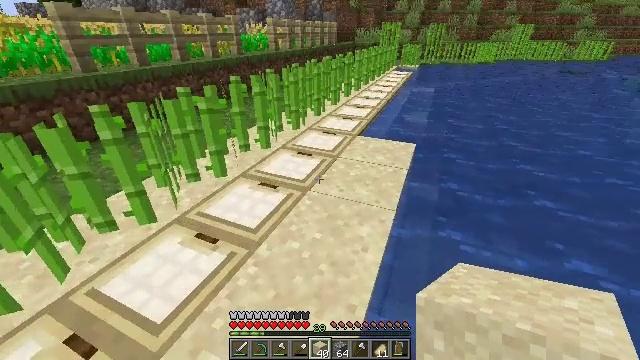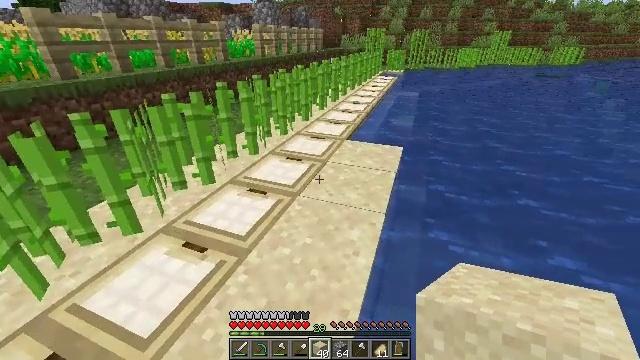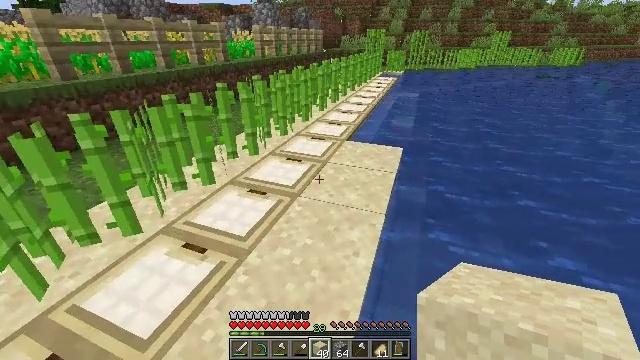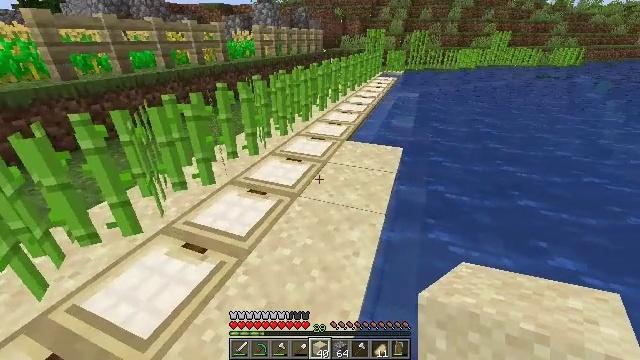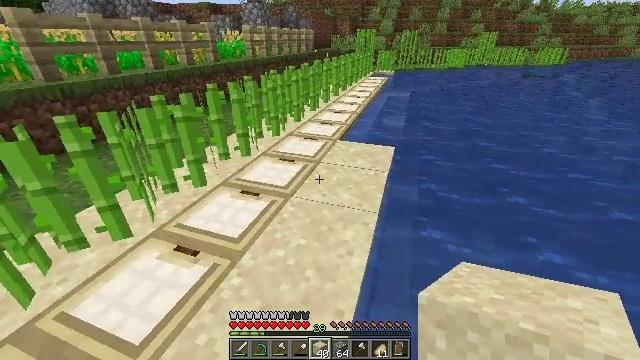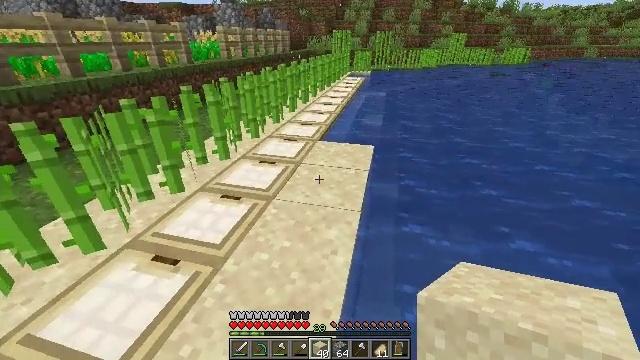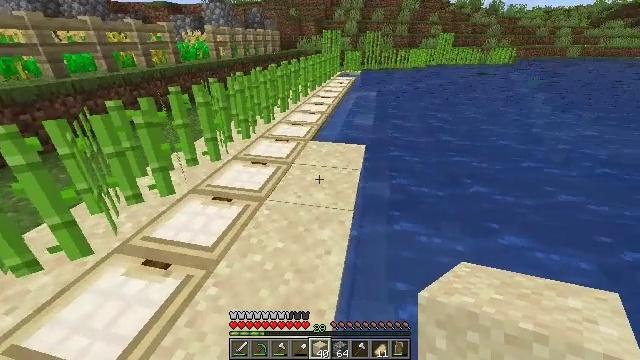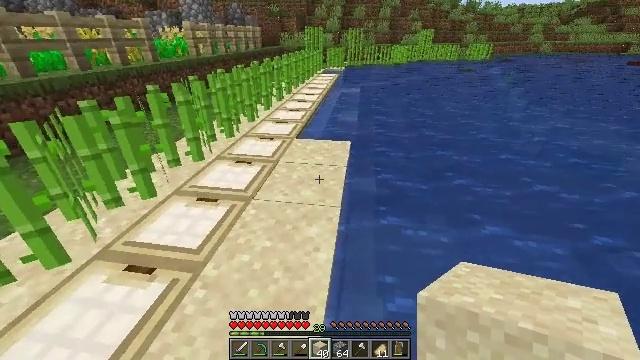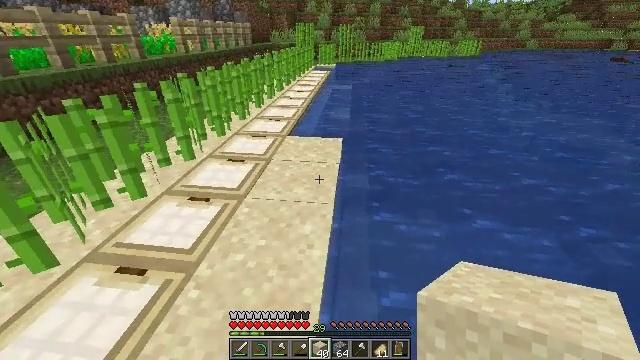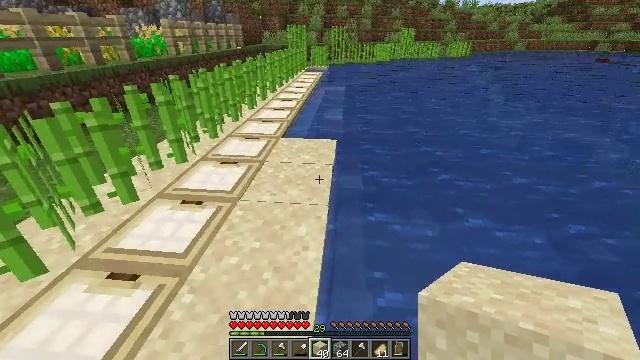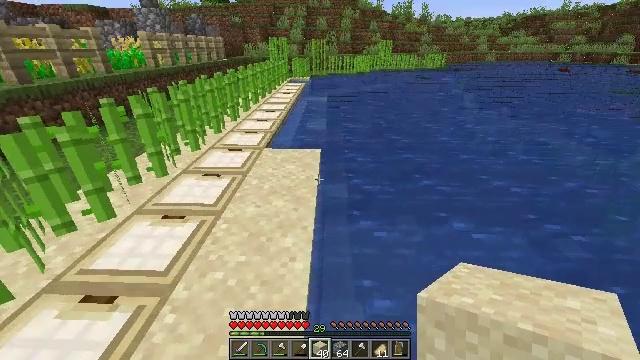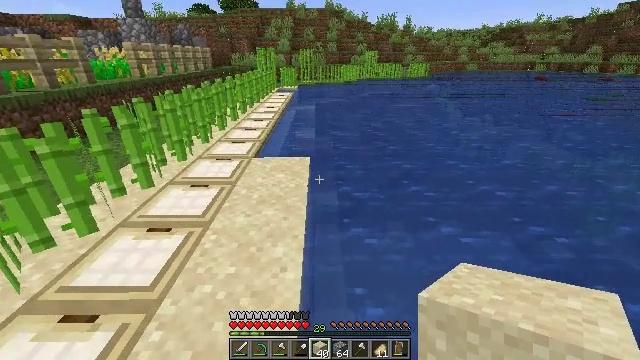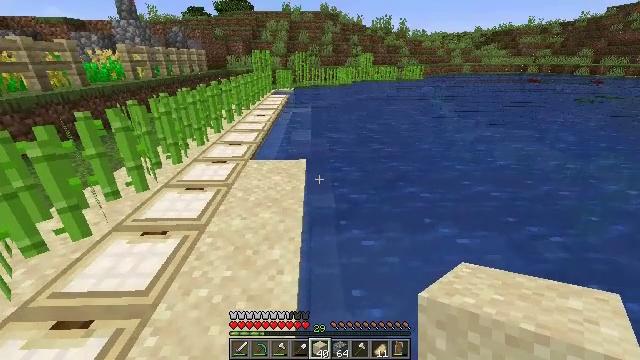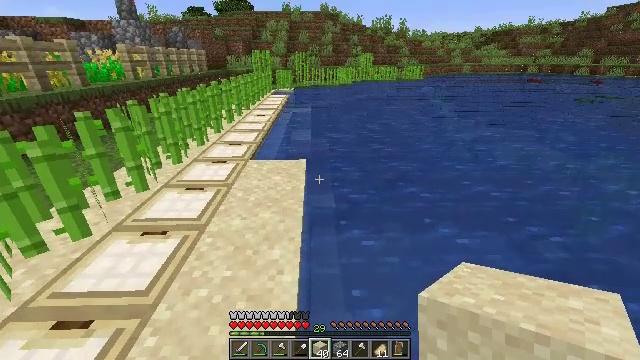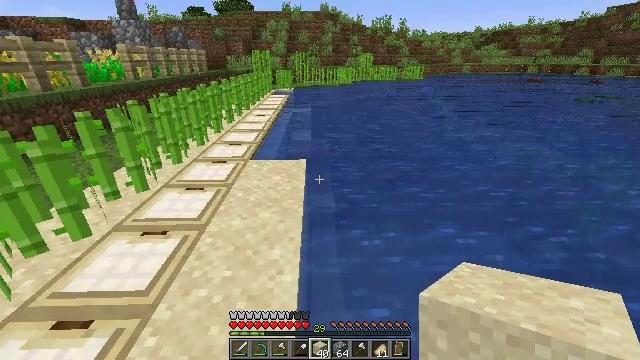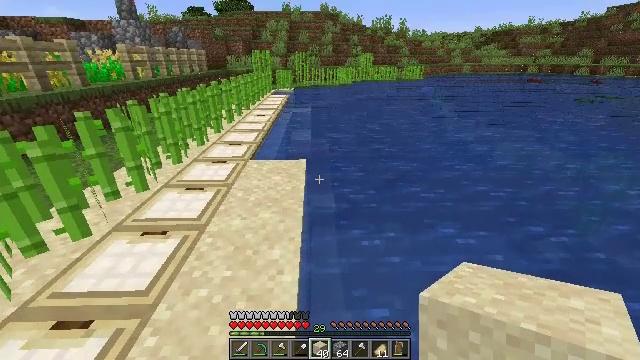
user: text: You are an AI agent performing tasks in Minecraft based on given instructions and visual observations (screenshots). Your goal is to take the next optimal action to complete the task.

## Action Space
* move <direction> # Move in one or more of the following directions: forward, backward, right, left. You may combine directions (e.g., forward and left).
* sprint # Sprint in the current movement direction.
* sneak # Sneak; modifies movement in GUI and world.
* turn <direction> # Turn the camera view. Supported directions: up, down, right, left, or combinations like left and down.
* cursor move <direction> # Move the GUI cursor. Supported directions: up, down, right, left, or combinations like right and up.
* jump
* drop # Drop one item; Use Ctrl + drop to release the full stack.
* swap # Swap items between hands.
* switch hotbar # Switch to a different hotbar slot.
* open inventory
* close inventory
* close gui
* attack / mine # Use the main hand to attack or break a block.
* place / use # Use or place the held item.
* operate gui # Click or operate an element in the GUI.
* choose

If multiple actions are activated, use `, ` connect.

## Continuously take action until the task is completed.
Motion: motion action
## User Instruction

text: Use the crafting table to craft sandstone from sand.
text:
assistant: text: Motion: turn right and up
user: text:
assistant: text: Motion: no_op
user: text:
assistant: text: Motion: no_op
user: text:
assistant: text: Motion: turn right
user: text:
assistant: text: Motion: turn right
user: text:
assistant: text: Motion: turn right
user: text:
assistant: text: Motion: turn right
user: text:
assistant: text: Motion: turn right
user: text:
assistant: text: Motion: turn right
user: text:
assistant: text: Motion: turn right and up
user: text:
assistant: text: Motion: turn right and up
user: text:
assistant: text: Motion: no_op
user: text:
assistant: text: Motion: no_op
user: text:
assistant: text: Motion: no_op
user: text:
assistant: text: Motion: no_op
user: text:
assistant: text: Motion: turn down
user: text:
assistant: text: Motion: turn down
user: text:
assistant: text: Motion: no_op
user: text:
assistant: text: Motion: no_op
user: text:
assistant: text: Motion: no_op
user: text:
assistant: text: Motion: turn right and up
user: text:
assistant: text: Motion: turn right and up
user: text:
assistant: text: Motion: no_op
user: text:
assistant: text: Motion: no_op
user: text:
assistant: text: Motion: no_op
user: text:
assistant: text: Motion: no_op
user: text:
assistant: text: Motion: turn down
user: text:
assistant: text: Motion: no_op
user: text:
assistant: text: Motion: no_op
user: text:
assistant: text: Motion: turn right